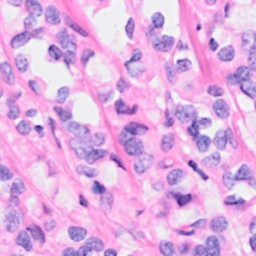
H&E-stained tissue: Breast